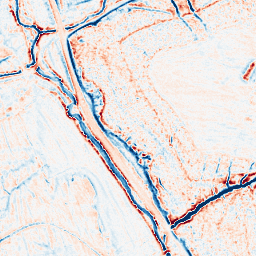
Category: edge_preserving
Decomposition family: anisotropic_diffusion
Decomposition parameters: iterations: 10
kappa: 10
gamma: 0.2
Upsampling method: bilinear
Upsampling parameters: scale: 4
Upsampling scale: 4